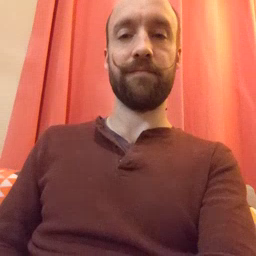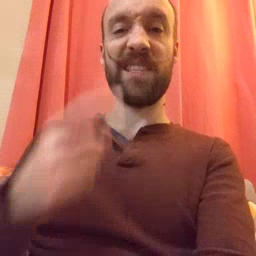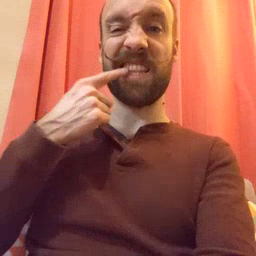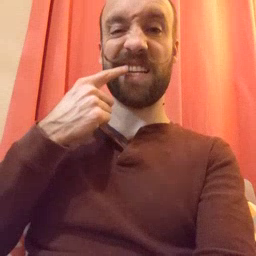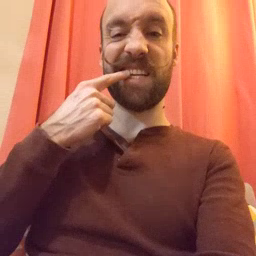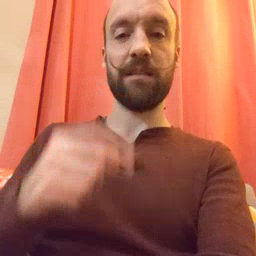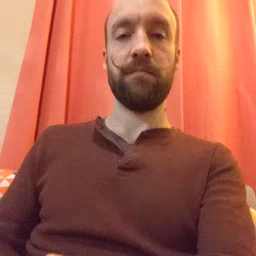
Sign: tooth